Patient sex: M
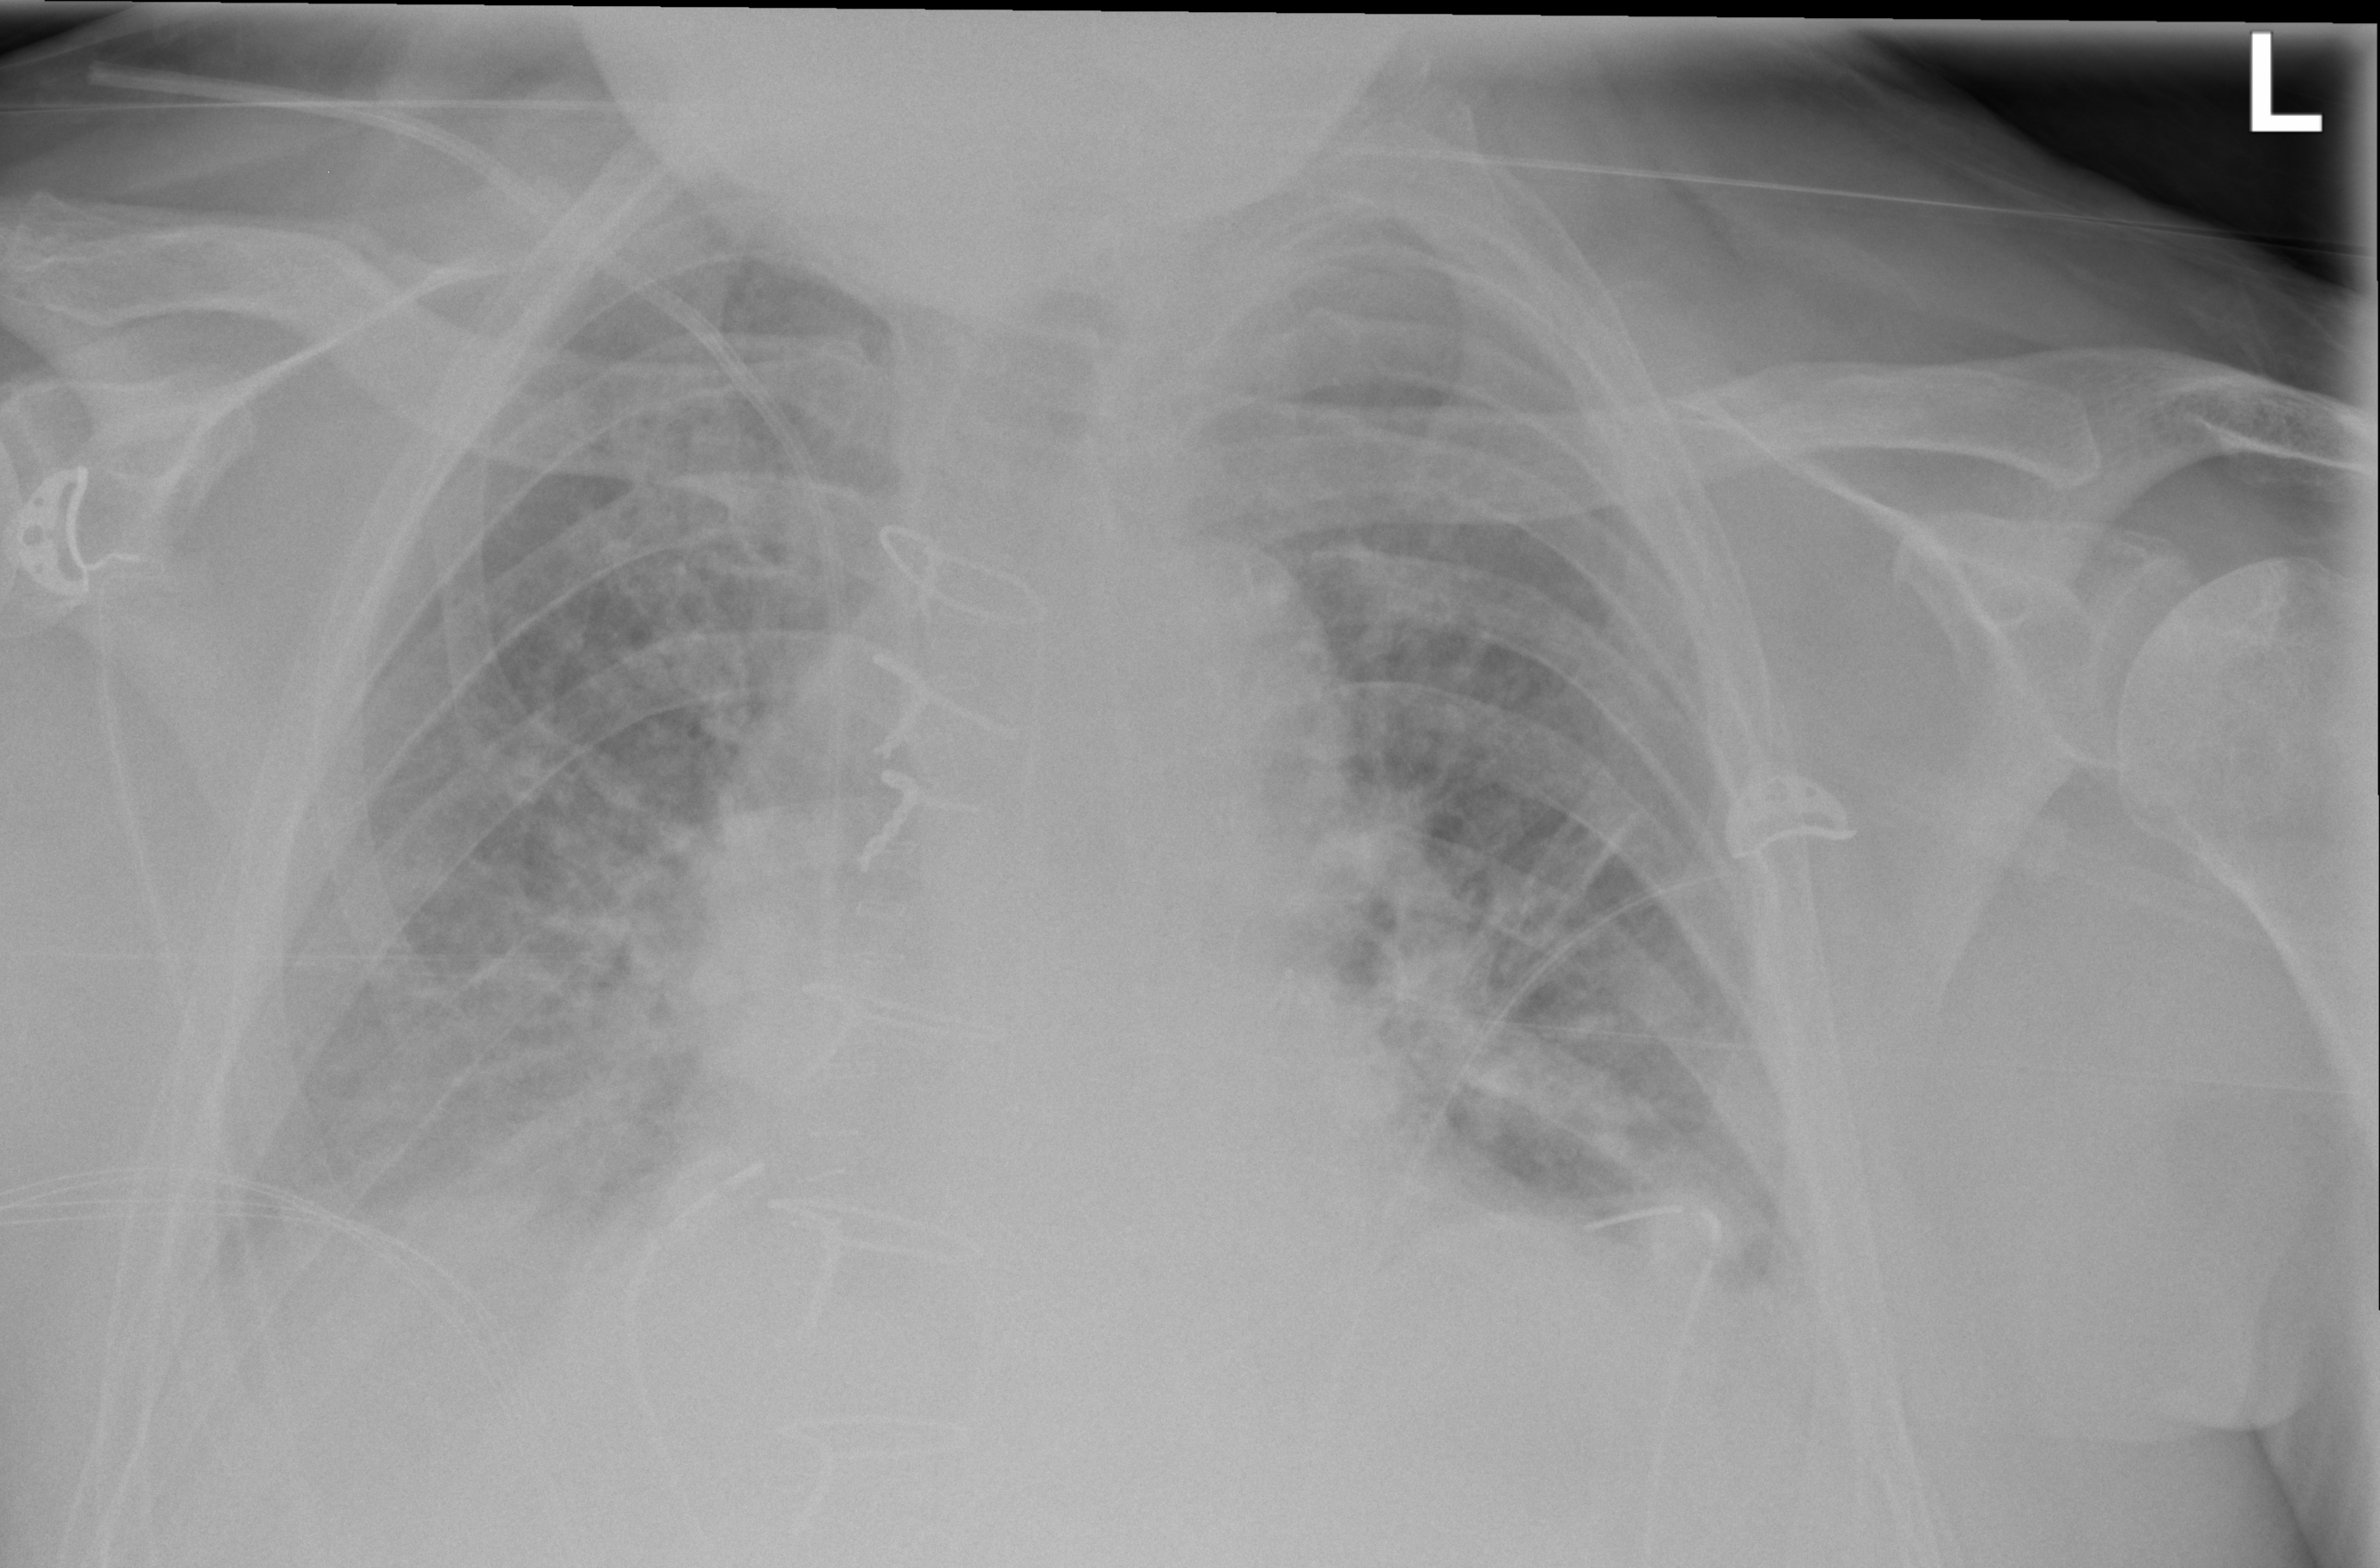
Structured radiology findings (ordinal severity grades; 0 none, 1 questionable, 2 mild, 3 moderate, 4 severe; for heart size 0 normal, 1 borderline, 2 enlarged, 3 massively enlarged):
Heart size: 1
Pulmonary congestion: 2
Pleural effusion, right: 2
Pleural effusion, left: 2
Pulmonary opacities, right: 2
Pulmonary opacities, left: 2
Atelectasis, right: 3
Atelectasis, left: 2